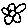
Label: flower